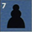
Piece: bP